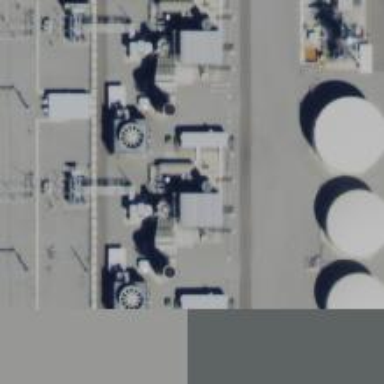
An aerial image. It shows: Gas turbine generator.